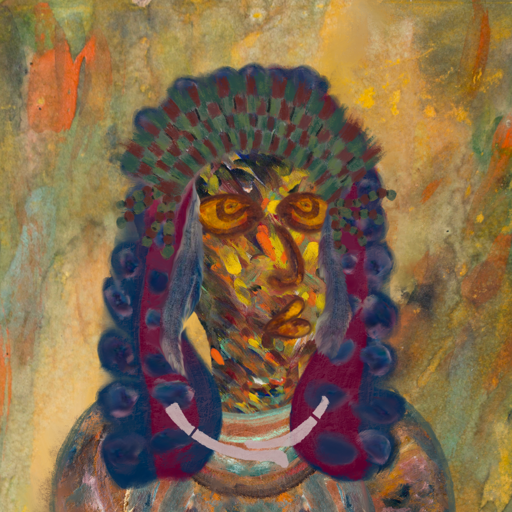
Background: Comrade, Head And Neck Side: An_Impression, Face Side: Comrade, Bust: Boggyland, Hair Side: Hill_Girl, Head Accessory: After_Raid_Crown, Second Necklace: Blank, Necklace: Hypocrite_2, Baby: Blank